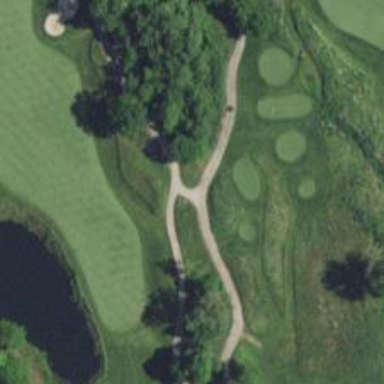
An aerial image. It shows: Path for both road and golf.